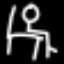
Label: chair